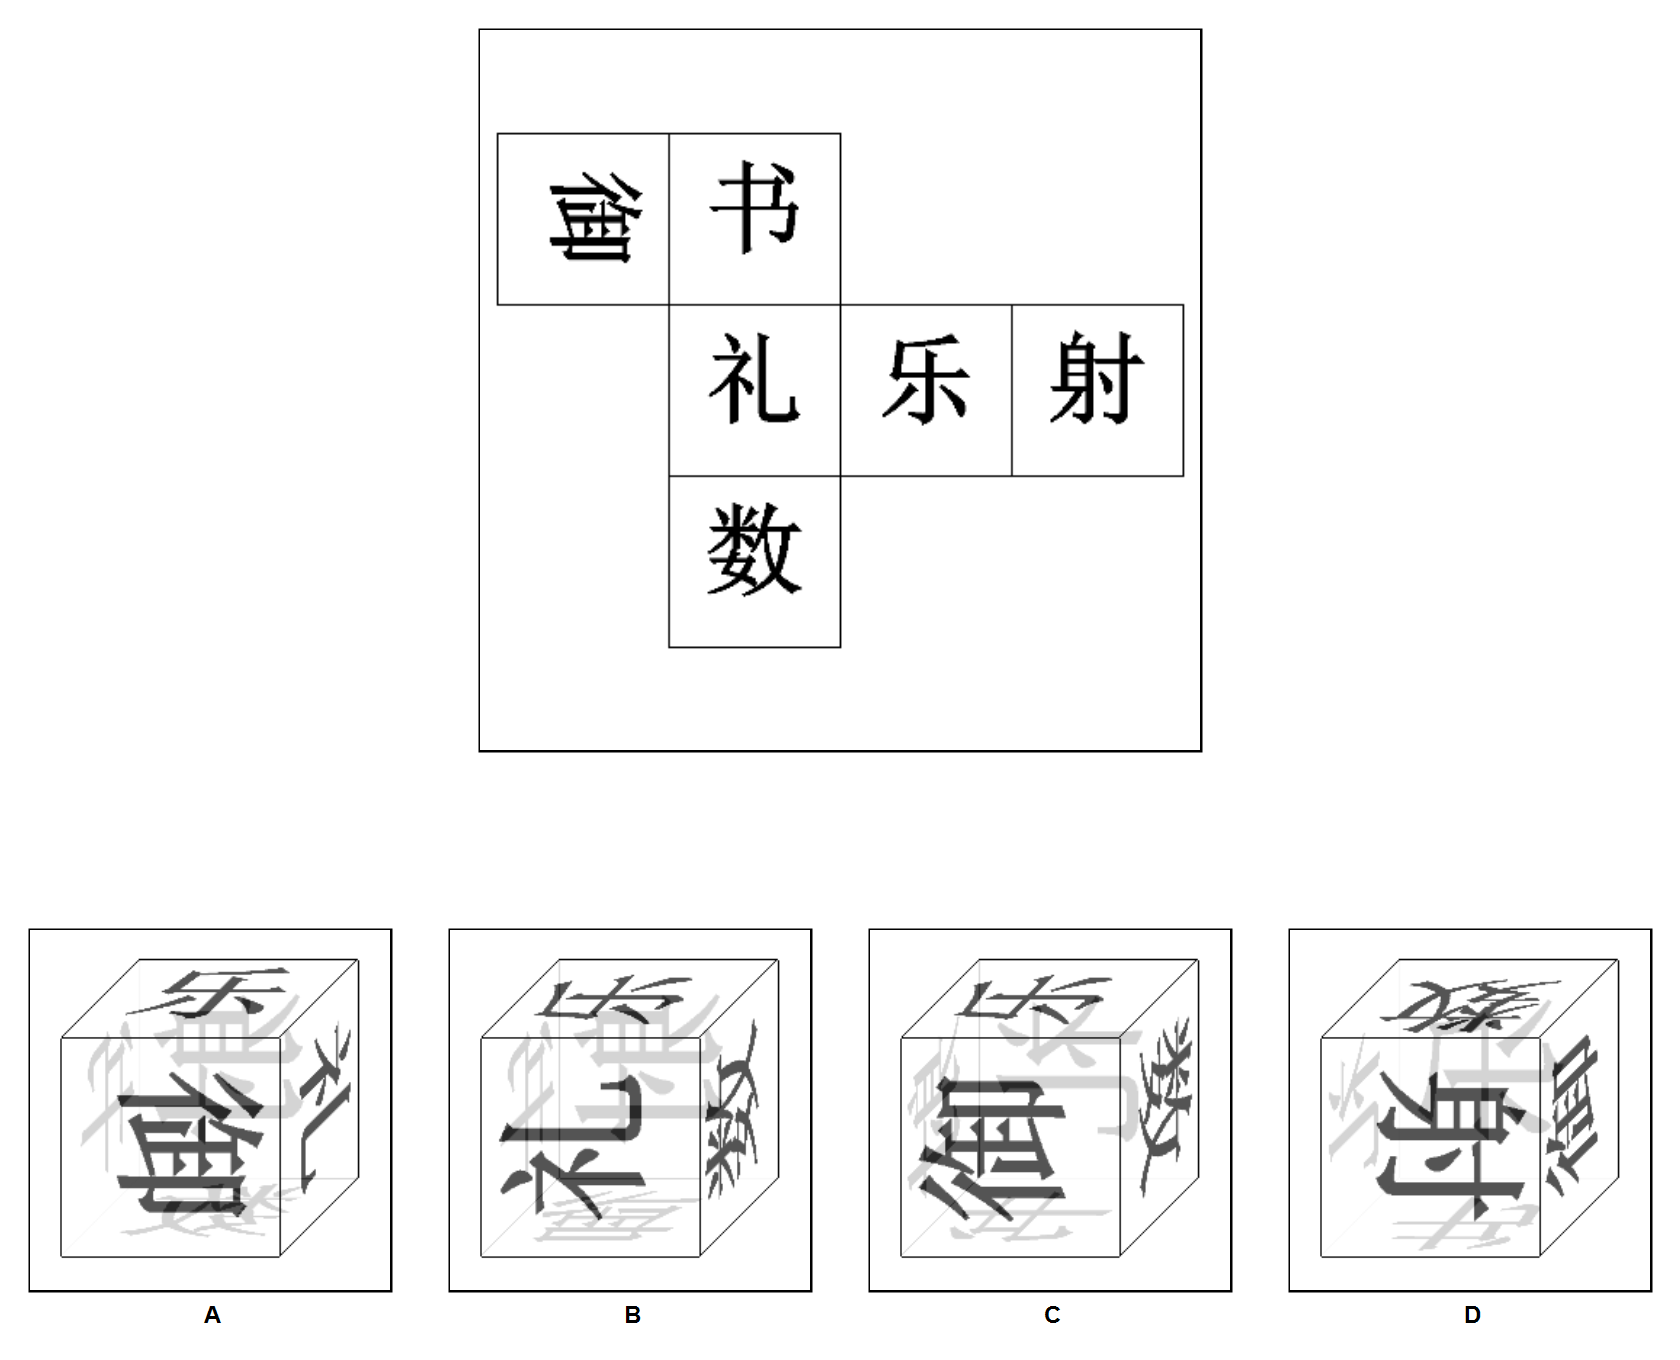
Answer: B